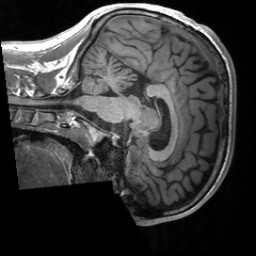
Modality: T1w
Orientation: sagittal
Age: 26
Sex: male
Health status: healthy
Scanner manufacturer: siemens
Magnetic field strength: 3 T
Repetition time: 2 s
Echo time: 0.00232 s